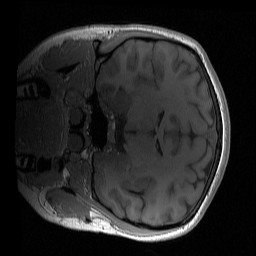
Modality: T1w
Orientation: coronal
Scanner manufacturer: siemens
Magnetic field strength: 3 T
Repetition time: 2 s
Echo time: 0.0022 s